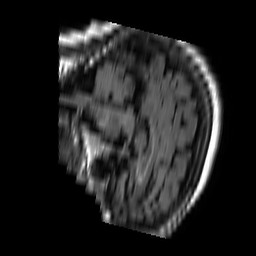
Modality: FLAIR
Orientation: sagittal
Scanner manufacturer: philips
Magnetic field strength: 1.5 T
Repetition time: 6 s
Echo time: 0.12 s